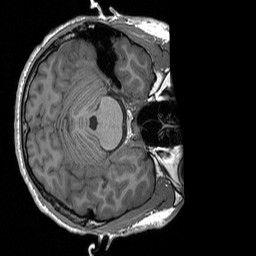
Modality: T1w
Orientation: axial
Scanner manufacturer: siemens
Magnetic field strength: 3 T
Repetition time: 1.76 s
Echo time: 0.0022 s